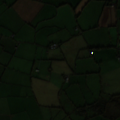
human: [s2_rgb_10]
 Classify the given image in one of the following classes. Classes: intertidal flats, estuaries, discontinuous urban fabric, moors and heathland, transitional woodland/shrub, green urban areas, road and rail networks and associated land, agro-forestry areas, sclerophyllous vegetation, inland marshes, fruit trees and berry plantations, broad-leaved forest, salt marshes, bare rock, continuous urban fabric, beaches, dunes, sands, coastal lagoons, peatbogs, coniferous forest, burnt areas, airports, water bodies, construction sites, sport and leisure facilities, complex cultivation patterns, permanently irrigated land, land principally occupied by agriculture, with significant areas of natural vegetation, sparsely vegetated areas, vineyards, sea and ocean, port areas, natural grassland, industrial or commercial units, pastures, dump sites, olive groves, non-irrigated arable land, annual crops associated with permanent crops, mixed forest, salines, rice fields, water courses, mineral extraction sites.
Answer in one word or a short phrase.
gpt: pastures